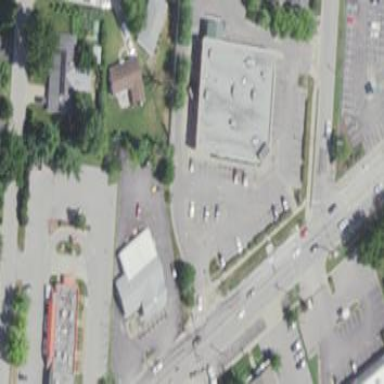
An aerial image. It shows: Retail area.